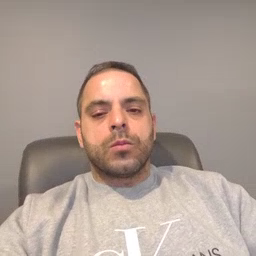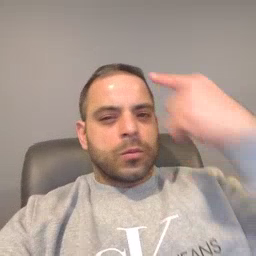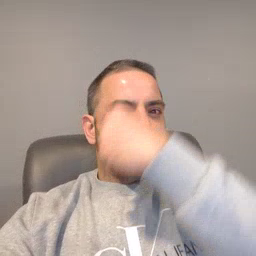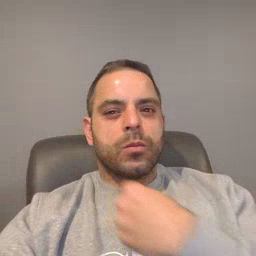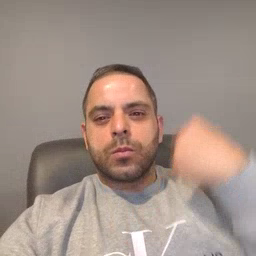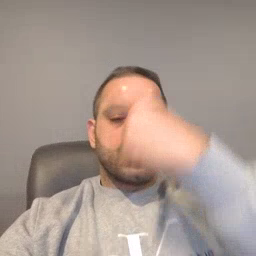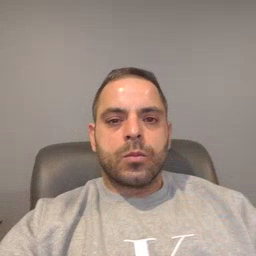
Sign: face